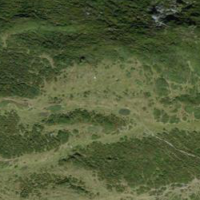
EUNIS habitat code: 31
Species observed at this site:
Arnica montana